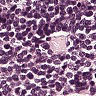
Metastatic tissue present: no